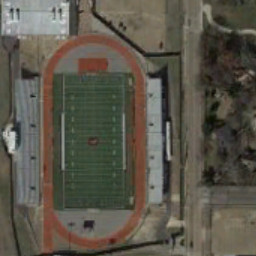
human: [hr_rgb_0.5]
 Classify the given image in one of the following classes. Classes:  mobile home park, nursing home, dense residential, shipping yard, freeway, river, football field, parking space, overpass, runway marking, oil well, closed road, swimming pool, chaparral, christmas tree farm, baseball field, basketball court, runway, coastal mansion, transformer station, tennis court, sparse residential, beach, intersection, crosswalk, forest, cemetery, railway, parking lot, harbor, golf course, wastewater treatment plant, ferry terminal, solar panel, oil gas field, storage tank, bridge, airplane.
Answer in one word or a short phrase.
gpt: football field